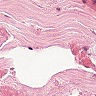
Metastatic tissue present: no